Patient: sex M, age 67
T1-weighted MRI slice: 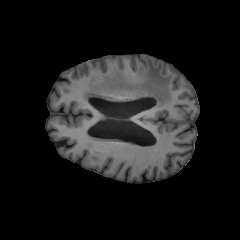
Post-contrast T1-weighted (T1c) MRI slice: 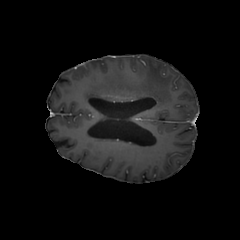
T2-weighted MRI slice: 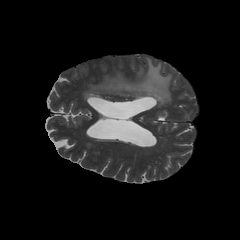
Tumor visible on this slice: yes
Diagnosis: Glioblastoma, IDH-wildtype
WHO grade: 4